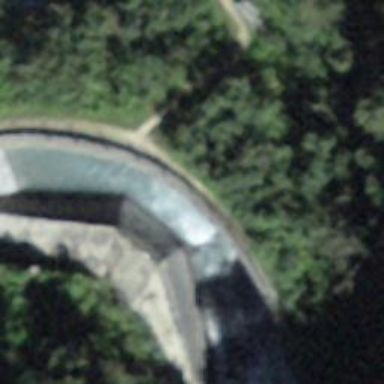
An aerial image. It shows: Dam across waterway.